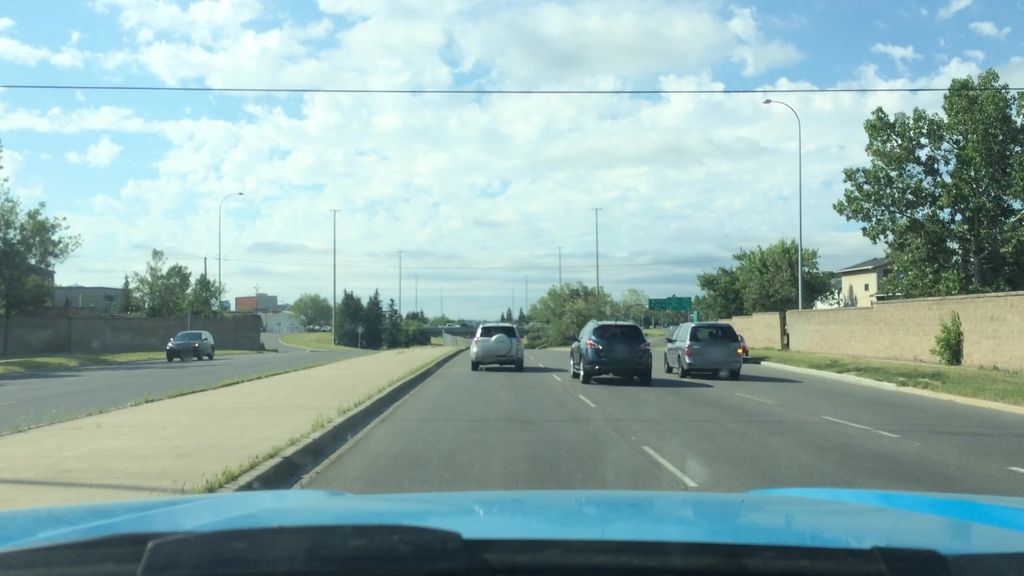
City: calgary